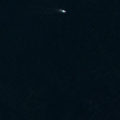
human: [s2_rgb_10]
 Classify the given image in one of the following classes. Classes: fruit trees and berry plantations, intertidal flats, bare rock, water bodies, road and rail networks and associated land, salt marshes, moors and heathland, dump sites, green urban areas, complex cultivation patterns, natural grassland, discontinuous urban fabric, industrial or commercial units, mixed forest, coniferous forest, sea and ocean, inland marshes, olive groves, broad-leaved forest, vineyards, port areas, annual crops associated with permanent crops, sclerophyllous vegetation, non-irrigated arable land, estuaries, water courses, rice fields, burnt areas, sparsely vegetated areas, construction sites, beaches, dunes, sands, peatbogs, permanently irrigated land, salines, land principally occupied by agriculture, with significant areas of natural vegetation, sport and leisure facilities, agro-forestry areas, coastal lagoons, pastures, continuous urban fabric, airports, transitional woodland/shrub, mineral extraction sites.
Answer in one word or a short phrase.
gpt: sea and ocean